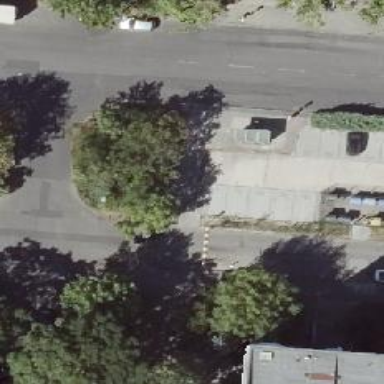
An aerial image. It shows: Table-style traffic calming feature.